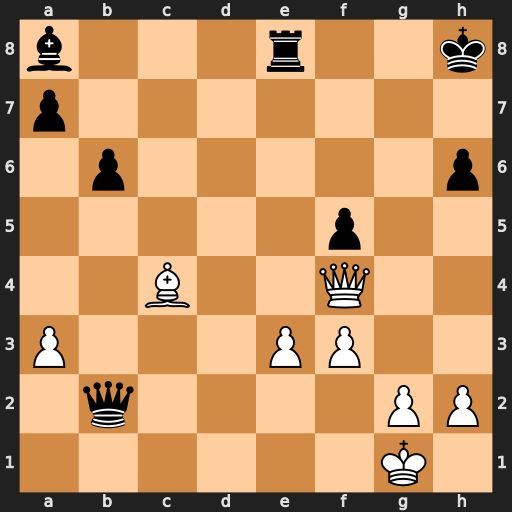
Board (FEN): b3r2k/p7/1p5p/5p2/2B2Q2/P3PP2/1q4PP/6K1
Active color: w
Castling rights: -
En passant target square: -
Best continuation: Qxh6#